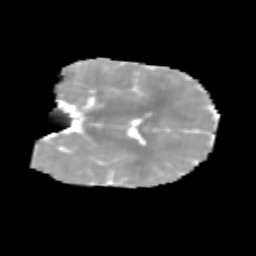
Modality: MD
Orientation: coronal
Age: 6
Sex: male
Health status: healthy